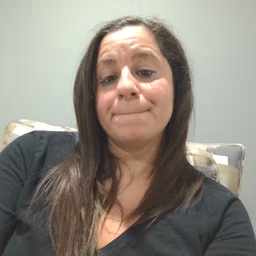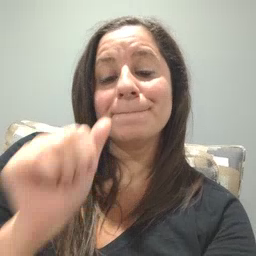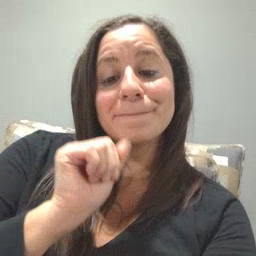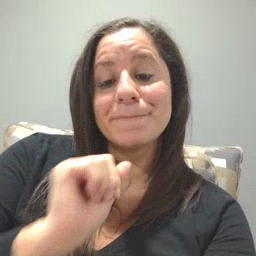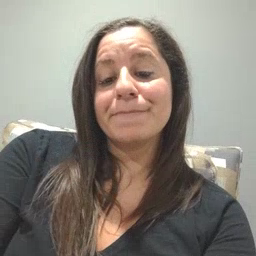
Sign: aunt